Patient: sex M, age 45
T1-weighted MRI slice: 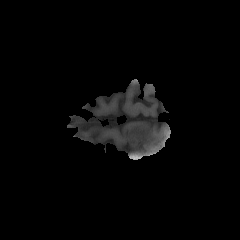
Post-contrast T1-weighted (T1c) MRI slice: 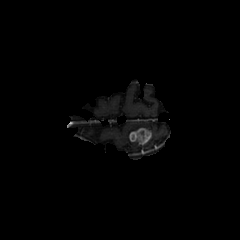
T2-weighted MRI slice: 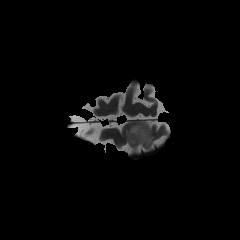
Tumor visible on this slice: yes
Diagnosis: Glioblastoma, IDH-wildtype
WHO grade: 4